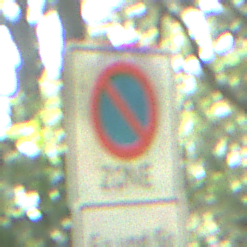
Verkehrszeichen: BeginnEingeschraenktesHalteverbotZone
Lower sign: ZeitangabenMitBeschraenkungAufWochentage8
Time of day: Midday
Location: Outdoor (Nature)
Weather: Clear
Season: NotSpecified
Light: Natural